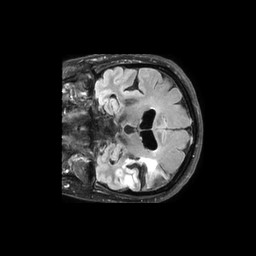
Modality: FLAIR
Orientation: coronal
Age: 64
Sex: male
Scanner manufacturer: philips
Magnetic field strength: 3 T
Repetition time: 4.8 s
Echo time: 0.34 s